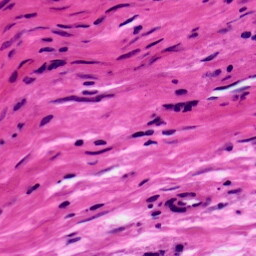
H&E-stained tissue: Ovarian